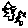
Label: tree